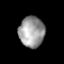
Tissue: lung
Cell type: Epithelial cells
Senescence score: 0.1408
Nuclear area (px): 768
Mean DAPI intensity: 155.585